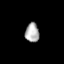
Tissue: lung
Cell type: Epithelial cells
Senescence score: 0.2367
Nuclear area (px): 265
Mean DAPI intensity: 171.781